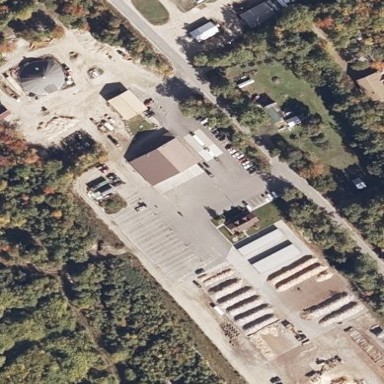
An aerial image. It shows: Industrial area that houses sawmill.